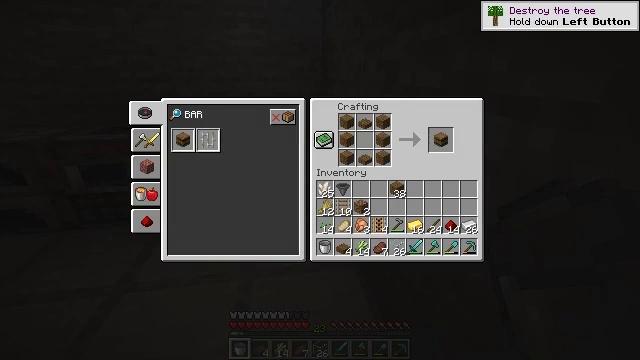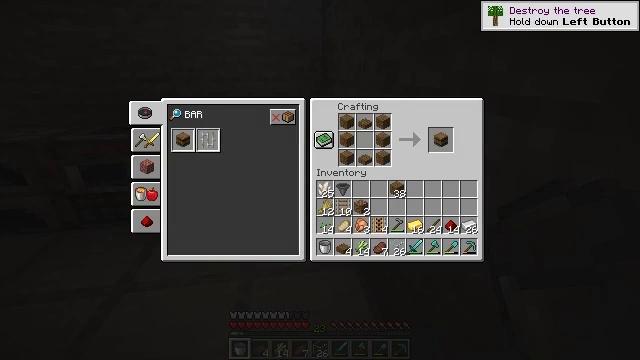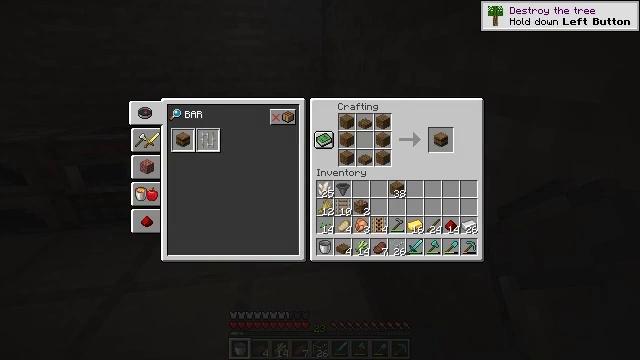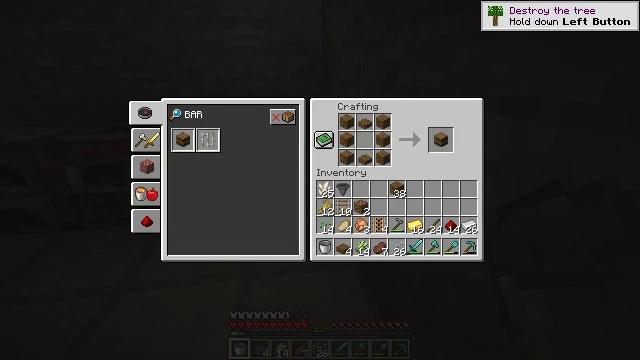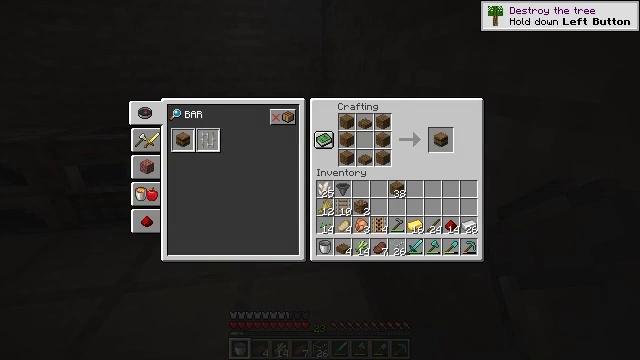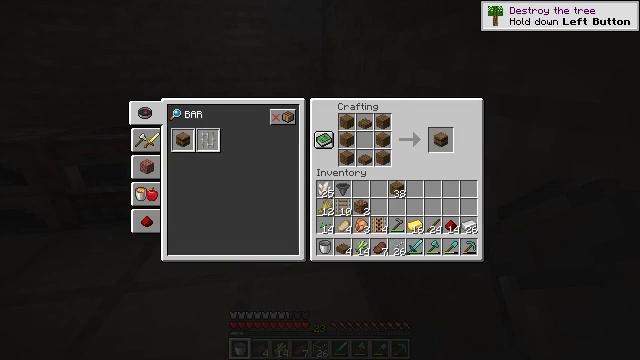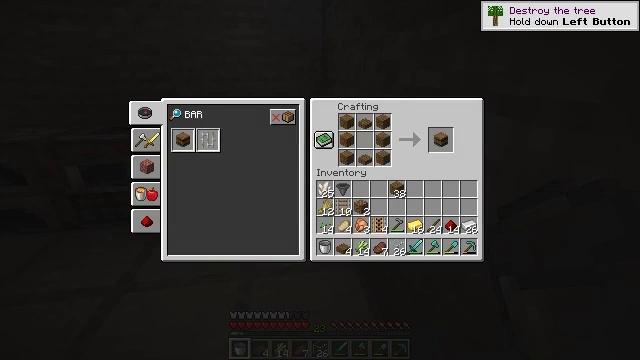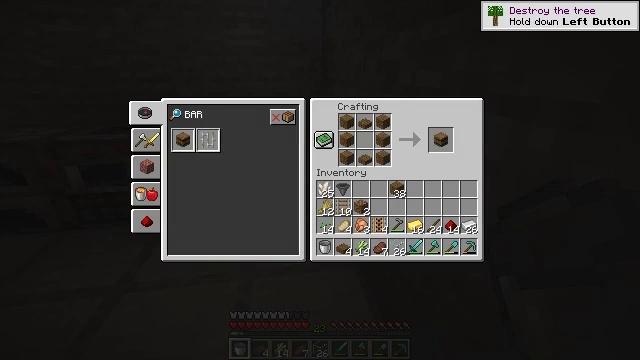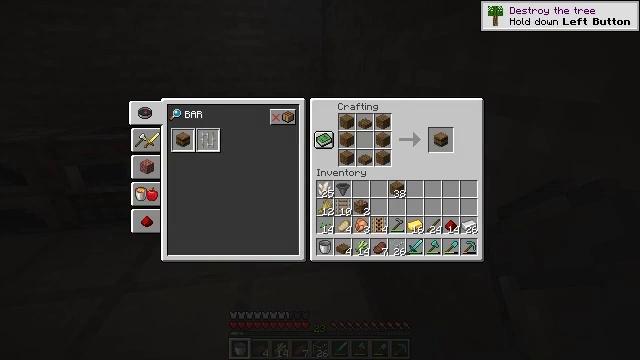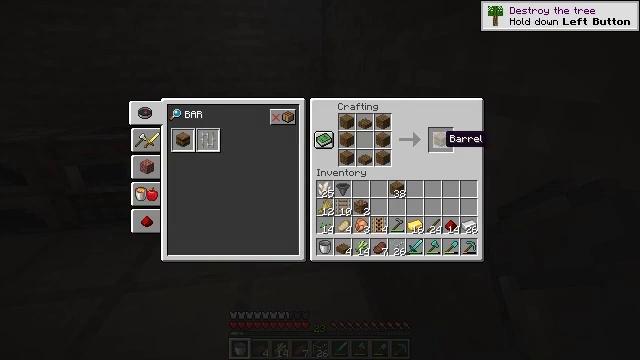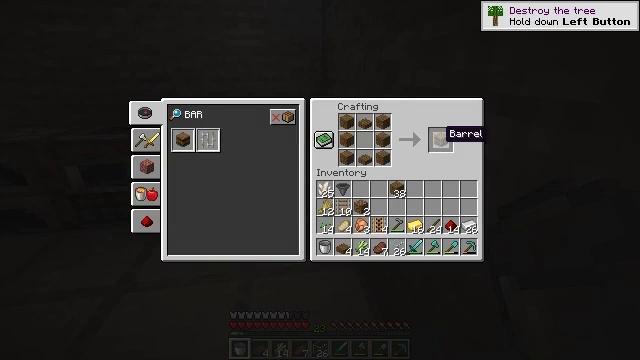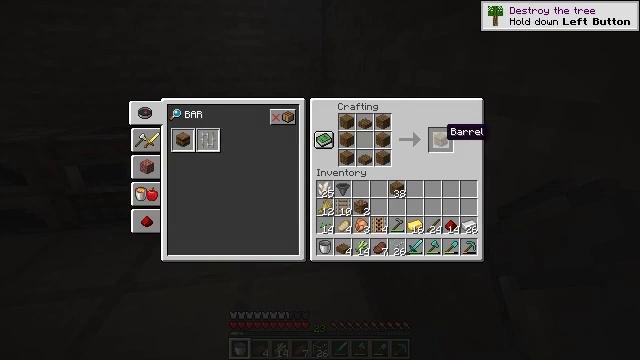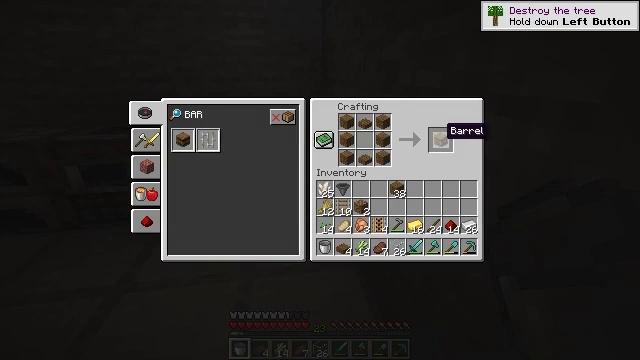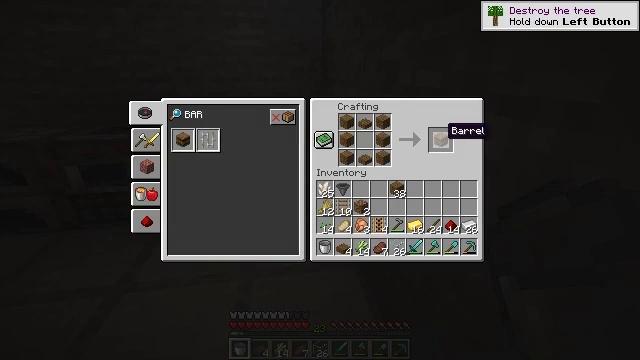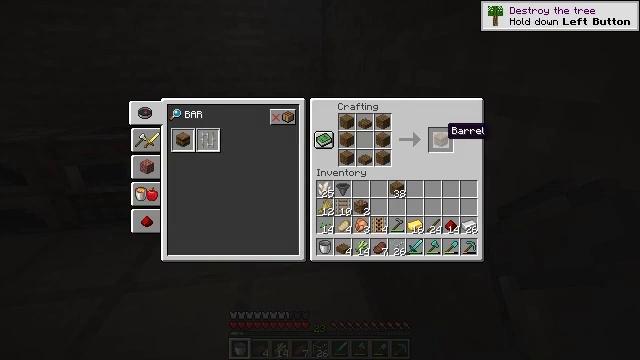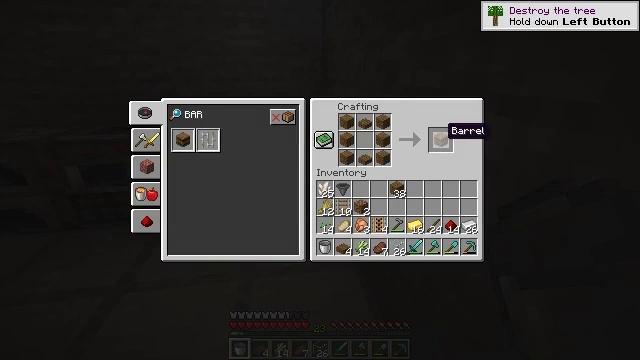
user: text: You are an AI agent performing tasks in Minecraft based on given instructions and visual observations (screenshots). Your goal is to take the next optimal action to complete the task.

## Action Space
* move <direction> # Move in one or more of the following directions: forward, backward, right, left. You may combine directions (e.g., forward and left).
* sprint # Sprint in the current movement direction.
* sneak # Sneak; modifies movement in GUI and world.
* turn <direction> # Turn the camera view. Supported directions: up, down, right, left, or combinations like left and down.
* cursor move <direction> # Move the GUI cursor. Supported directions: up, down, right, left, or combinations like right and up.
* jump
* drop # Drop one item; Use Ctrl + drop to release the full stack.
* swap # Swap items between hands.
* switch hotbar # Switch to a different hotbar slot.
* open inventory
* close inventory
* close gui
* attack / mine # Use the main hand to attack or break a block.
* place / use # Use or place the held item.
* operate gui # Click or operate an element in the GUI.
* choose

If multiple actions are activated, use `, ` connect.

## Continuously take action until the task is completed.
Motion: motion action
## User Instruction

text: Take wooden planks and slabs to craft a barrel.
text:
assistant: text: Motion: turn right
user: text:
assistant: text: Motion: no_op
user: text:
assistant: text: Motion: turn right
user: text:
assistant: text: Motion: turn right
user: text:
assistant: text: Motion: turn right
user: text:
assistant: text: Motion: turn right
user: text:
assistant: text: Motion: turn right
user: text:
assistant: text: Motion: no_op
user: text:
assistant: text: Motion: turn up
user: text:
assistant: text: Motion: no_op
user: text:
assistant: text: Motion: sneak
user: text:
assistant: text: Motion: sneak
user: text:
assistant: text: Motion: sneak
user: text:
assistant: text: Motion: sneak
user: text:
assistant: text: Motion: sneak
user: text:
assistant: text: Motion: sneak
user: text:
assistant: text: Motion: sneak, attack / mine
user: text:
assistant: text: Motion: sneak, attack / mine
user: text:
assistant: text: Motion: sneak, attack / mine
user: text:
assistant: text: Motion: sneak
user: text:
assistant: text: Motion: sneak
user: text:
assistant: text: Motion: sneak
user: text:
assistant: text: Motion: sneak